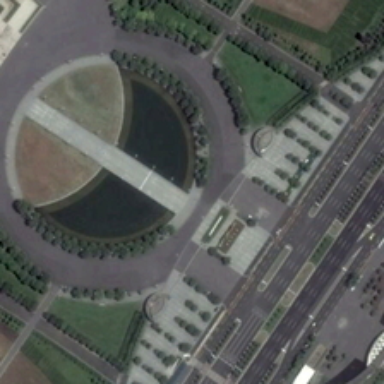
A square surrounded by green trees is near a road .